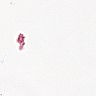
Metastatic tissue present: no